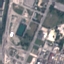
Land use / land cover class: Industrial